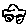
Label: car